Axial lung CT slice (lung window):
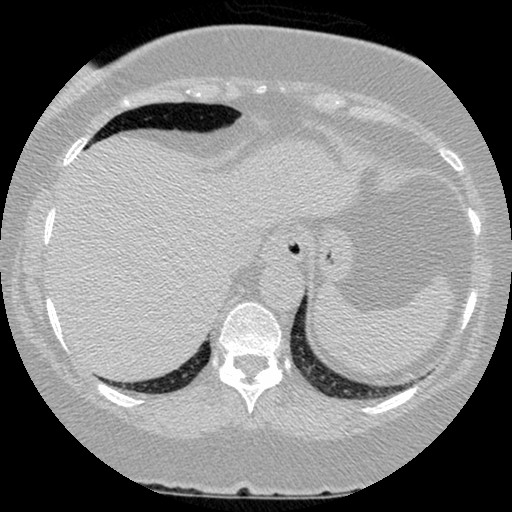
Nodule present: no